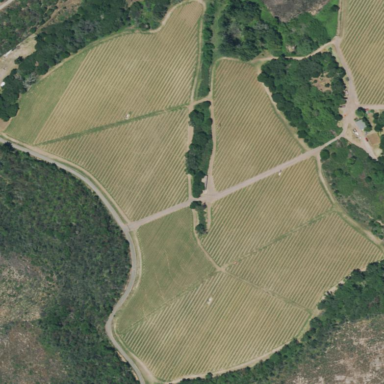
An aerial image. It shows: Vineyard growing grapes.